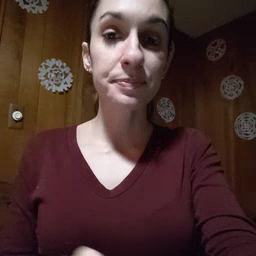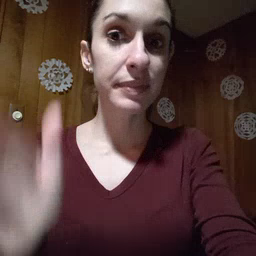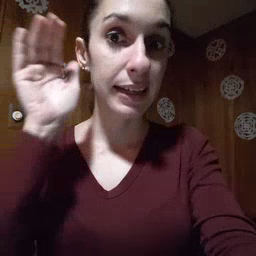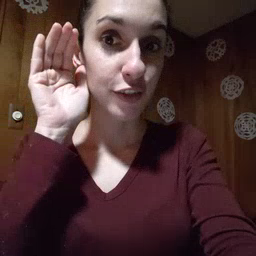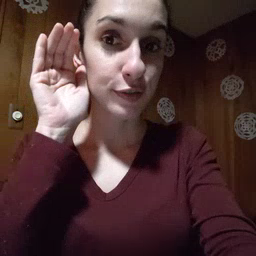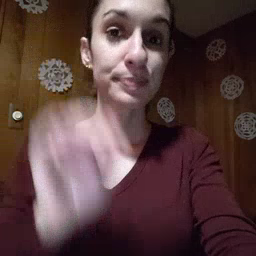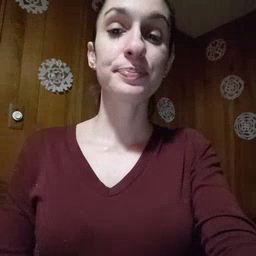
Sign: hear